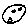
Label: moon